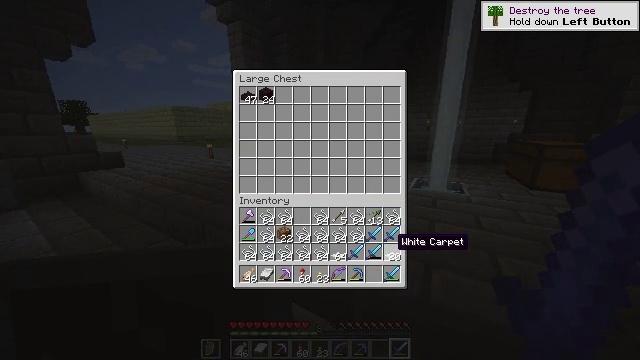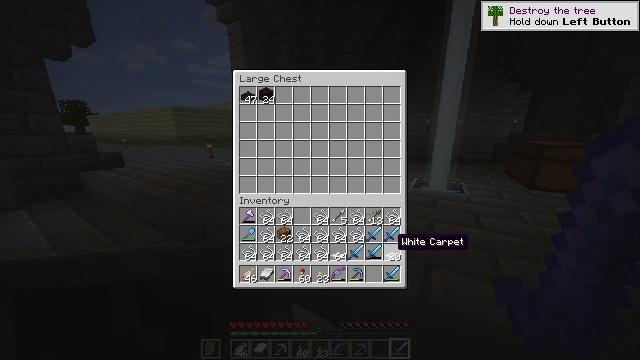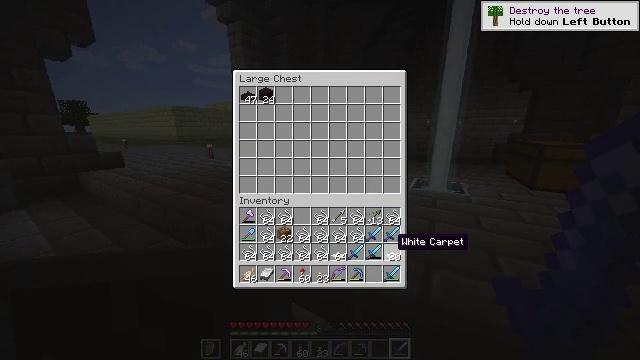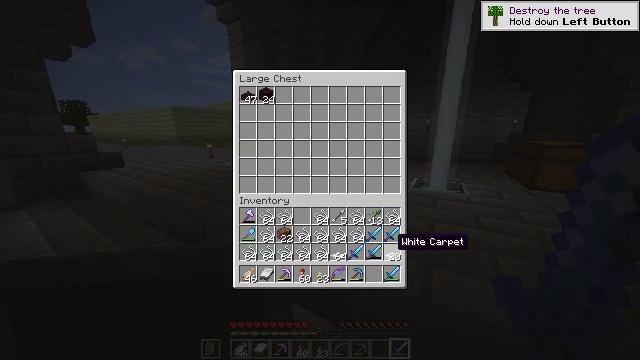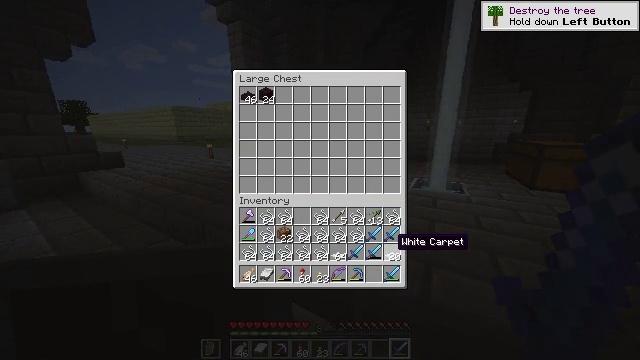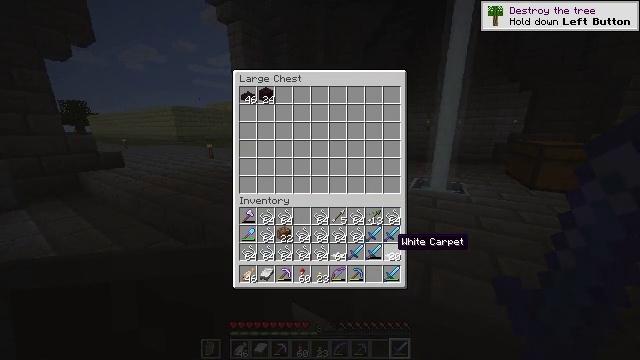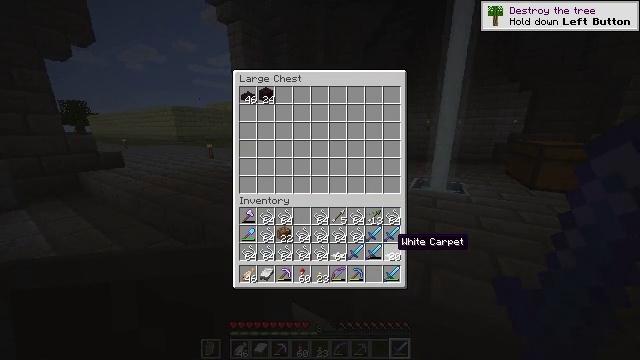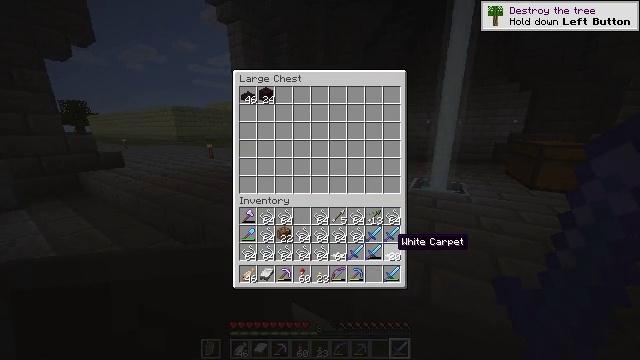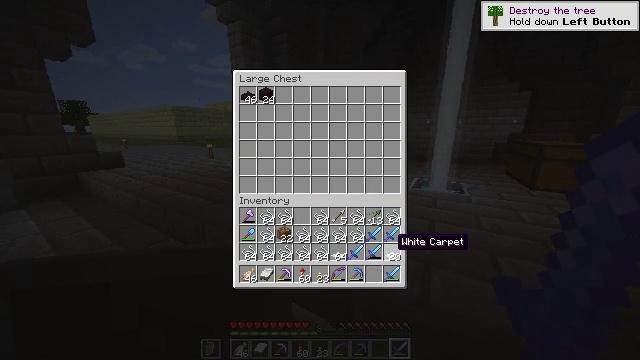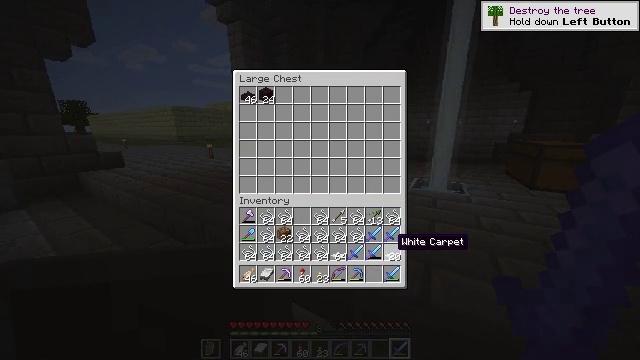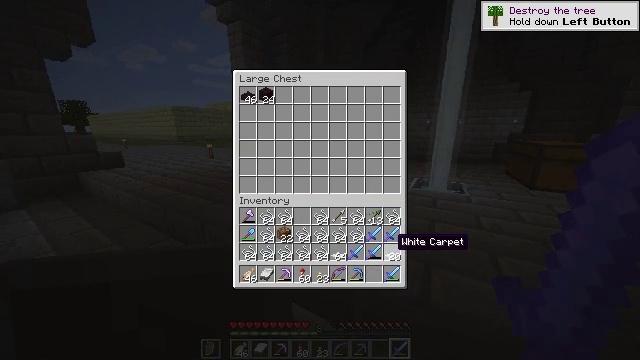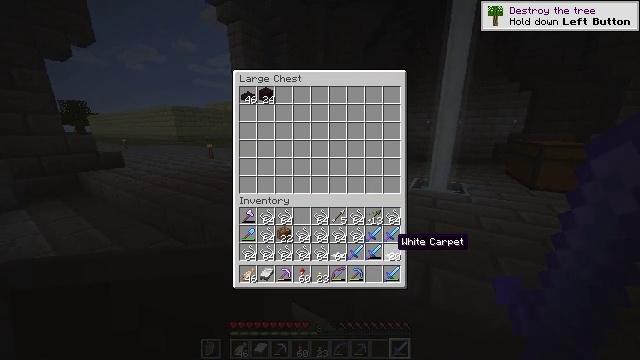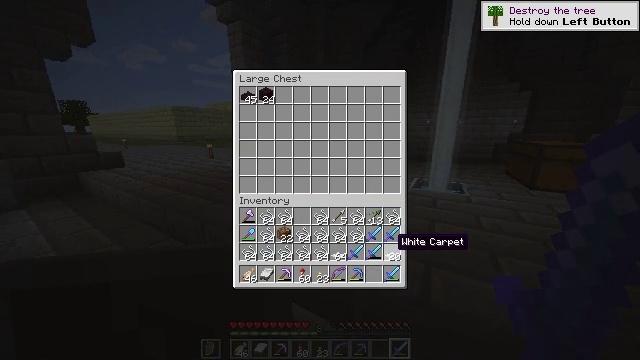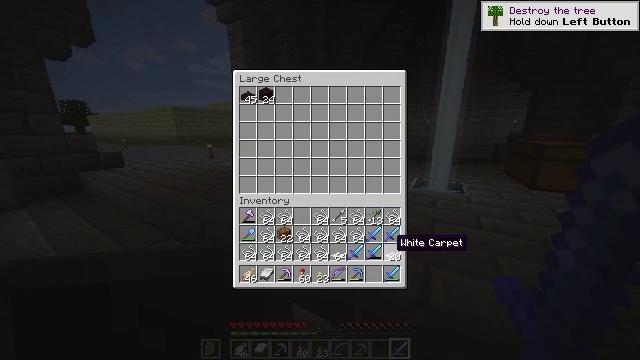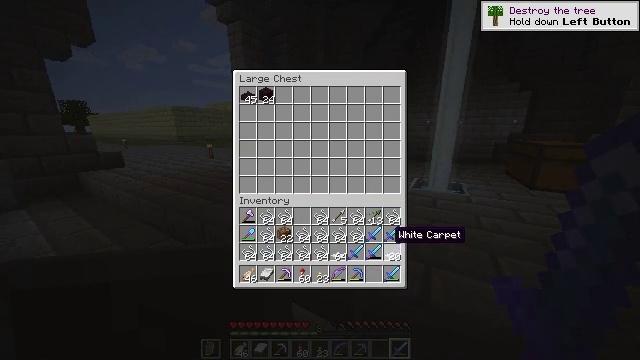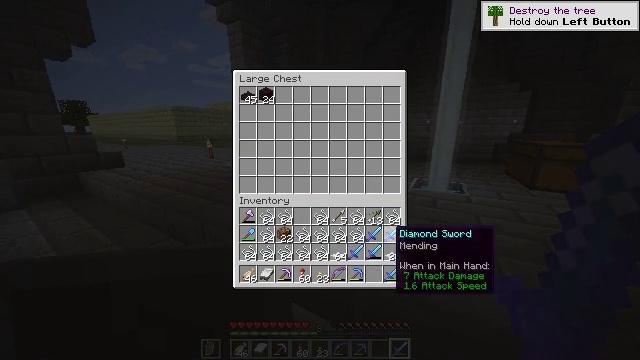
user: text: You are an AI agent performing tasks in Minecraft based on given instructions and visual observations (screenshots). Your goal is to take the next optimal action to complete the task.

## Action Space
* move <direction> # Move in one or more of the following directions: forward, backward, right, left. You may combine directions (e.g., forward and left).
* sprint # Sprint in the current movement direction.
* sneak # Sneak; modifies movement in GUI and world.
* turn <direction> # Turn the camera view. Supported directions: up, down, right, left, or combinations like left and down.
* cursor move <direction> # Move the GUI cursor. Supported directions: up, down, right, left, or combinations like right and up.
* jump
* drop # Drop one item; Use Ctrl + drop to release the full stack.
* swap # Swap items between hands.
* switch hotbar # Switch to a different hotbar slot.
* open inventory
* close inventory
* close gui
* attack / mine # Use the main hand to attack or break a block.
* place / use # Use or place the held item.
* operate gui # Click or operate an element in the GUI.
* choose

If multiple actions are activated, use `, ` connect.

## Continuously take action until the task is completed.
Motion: motion action
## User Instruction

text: Remove a white carpet from the inventory.
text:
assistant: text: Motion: sneak
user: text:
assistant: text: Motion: sneak
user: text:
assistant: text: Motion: sneak
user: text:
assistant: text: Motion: no_op
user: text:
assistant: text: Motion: no_op
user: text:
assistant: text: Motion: no_op
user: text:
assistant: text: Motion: no_op
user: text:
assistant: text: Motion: no_op
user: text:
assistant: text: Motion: no_op
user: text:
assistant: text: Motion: no_op
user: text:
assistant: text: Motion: no_op
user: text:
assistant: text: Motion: no_op
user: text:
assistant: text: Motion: no_op
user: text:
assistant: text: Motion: cursor move up
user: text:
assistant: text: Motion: no_op
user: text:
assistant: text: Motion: cursor move right
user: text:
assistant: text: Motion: no_op
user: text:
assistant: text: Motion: no_op
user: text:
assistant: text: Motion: cursor move up
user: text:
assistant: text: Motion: cursor move up
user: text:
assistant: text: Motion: cursor move up
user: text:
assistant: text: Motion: no_op
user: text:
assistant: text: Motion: no_op
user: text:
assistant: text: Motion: no_op
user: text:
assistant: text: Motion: no_op
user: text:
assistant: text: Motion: no_op
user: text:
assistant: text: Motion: no_op
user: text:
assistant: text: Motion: no_op
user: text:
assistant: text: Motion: no_op
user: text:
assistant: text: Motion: no_op